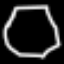
Label: octagon